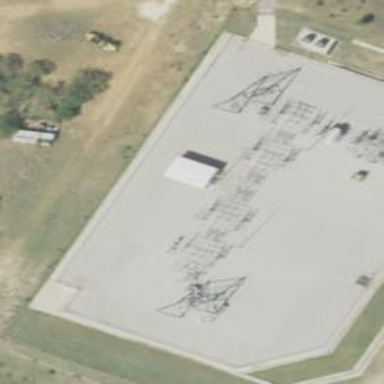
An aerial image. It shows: Distribution substation surrounded by fence.